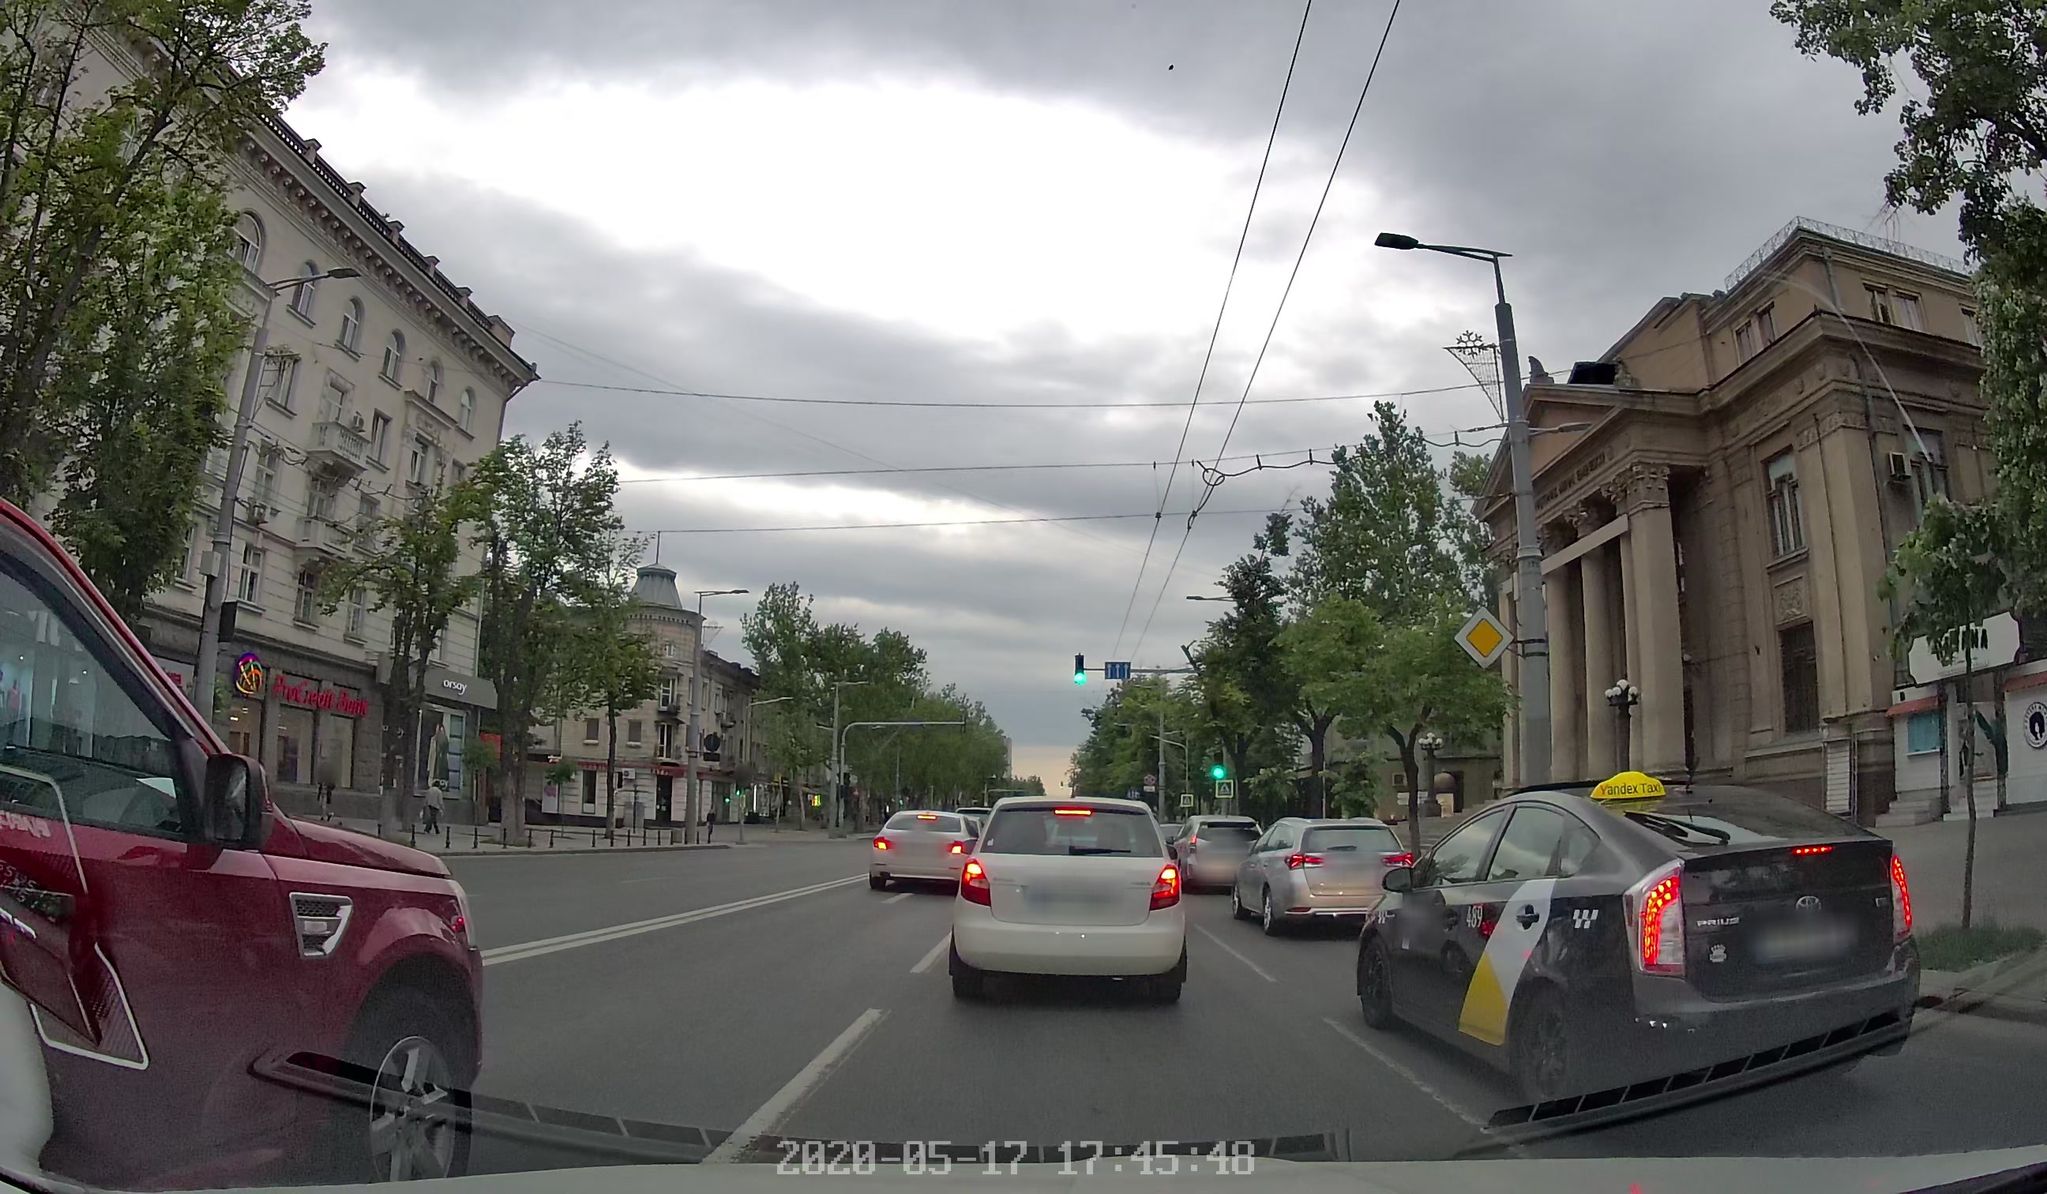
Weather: cloudy
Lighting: day
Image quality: good
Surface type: driving surface
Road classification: primary
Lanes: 6
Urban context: urban centre
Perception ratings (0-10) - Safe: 2.42, Lively: 8.26, Beautiful: 6.03, Boring: 0.5, Depressing: 2.84, Wealthy: 4.45